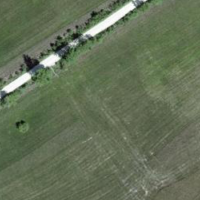
EUNIS habitat code: 21
Species observed at this site:
Rhamnus cathartica